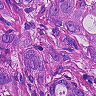
Metastatic tissue present: yes